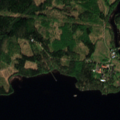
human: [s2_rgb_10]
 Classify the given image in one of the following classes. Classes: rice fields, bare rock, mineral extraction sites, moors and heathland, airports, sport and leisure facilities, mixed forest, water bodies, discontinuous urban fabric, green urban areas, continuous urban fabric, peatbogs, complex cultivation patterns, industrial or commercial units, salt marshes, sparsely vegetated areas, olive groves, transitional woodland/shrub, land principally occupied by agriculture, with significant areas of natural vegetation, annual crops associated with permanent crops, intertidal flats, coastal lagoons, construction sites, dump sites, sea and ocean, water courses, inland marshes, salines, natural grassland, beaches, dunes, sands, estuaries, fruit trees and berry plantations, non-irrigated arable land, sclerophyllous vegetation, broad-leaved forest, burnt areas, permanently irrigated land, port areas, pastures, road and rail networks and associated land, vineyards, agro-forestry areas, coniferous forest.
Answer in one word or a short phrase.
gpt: coniferous forest, mixed forest, water bodies